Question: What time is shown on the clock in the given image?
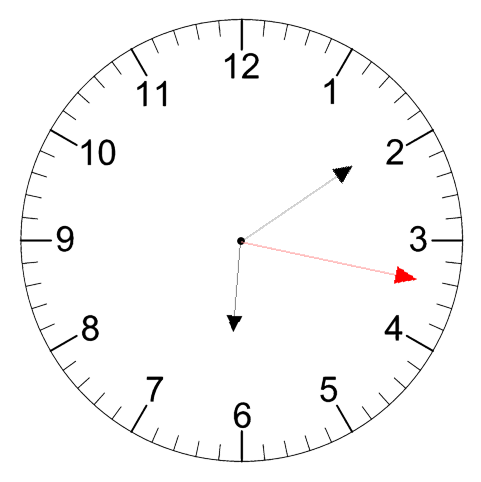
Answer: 06:09:17